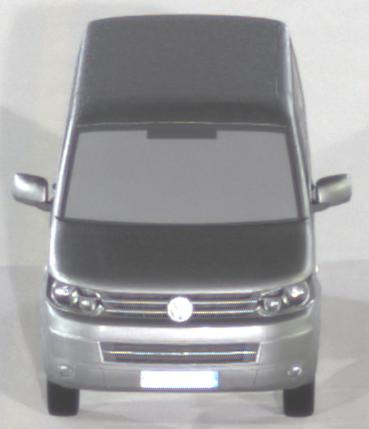
Make: VW Commercial Vehicles (Nutzfahrzeuge)
Model: T5 Multivan 2.0
Detailed model: T5 Multivan
Model produced from: 2009/09
Model produced until: 2013/06
Doors: 4
Color: gray
Road condition: dry road
Daytime: night
Contrast: high contrast